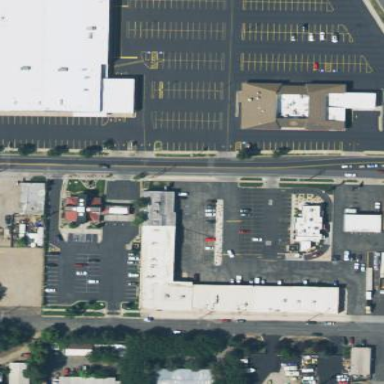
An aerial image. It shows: Retail area.